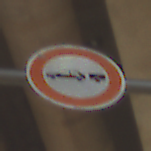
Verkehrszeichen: VerbotPersonenkraftwagenMitAnhaenger
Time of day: Midday
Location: Roofed (Beach)
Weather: Overcast
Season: NotSpecified
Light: Natural